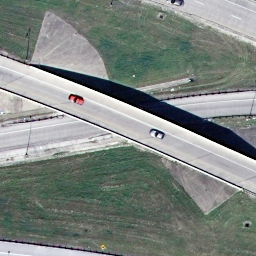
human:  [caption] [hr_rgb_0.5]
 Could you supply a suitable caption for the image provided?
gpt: An overpass with a road go across another one diagonally .

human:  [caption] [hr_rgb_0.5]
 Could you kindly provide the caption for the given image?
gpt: A road go across another one diagonally with some cars on the roads .

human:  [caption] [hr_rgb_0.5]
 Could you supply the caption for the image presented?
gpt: An overpass with a road go across another one diagonally with some cars on the roads .

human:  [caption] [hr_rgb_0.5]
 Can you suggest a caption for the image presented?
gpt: An overpass with a road go across another one diagonally with some plants beside the roads .

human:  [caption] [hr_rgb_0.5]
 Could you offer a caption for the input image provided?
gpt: A road go across another one with some plants beside the roads .